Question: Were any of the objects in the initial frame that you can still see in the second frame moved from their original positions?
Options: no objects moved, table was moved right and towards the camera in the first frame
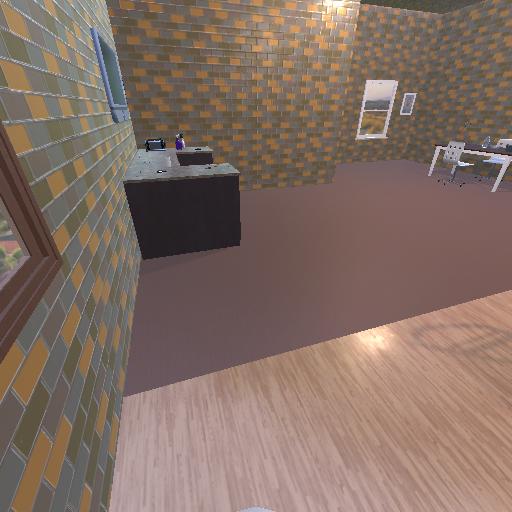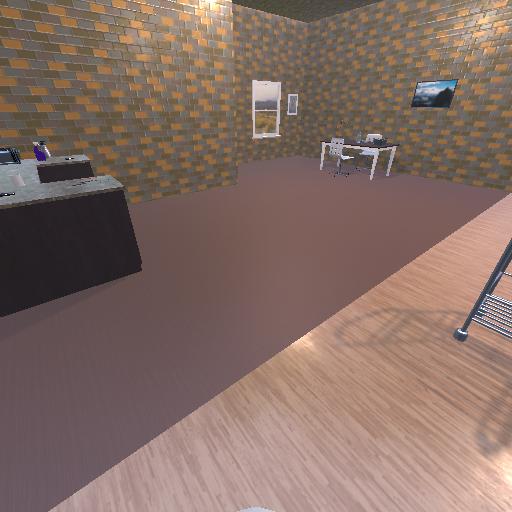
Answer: no objects moved